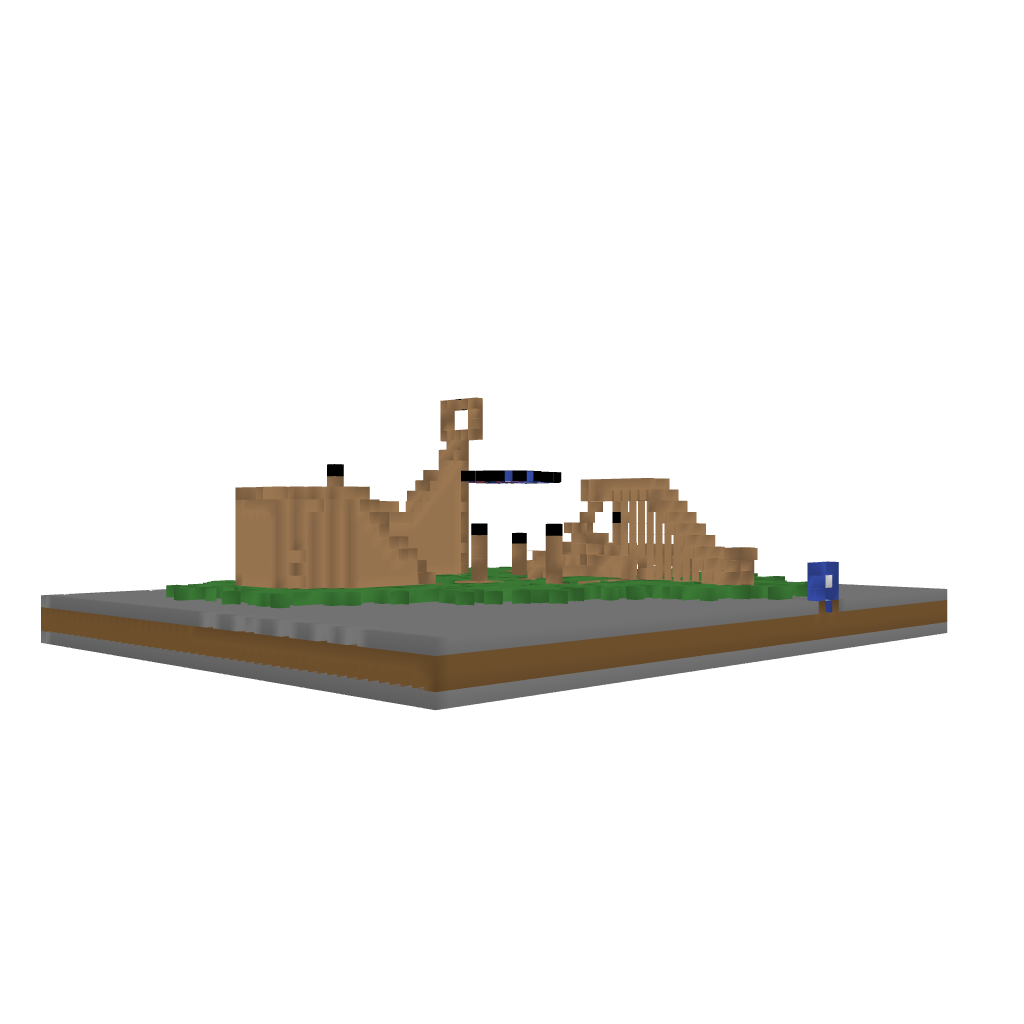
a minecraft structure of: Monster Roller Coaster bad low quality